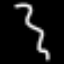
Label: squiggle